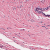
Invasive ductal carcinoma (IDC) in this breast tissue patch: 0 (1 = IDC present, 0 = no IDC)